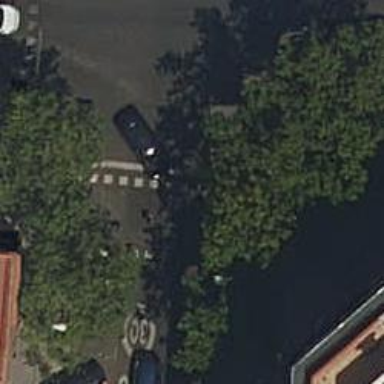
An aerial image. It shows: Crossing with traffic signals.